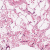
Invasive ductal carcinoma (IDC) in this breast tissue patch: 0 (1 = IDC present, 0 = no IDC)